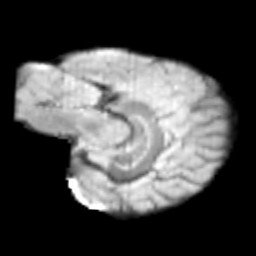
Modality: T2w
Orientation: sagittal
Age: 11
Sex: male
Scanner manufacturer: siemens
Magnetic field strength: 3 T
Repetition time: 3.8 s
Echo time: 0.07 s